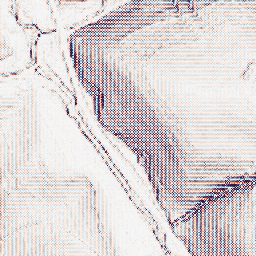
Category: wavelet
Decomposition family: wavelet_biorthogonal
Decomposition parameters: wavelet: bior1.3
level: 1
Upsampling method: sinc_hamming
Upsampling parameters: scale: 8
kernel_size: 16
Upsampling scale: 8